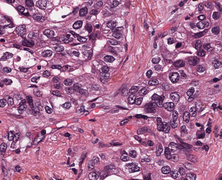
Tumor epithelial tissue: yes
Tumor-associated stroma tissue: yes
Normal tissue: no